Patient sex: M
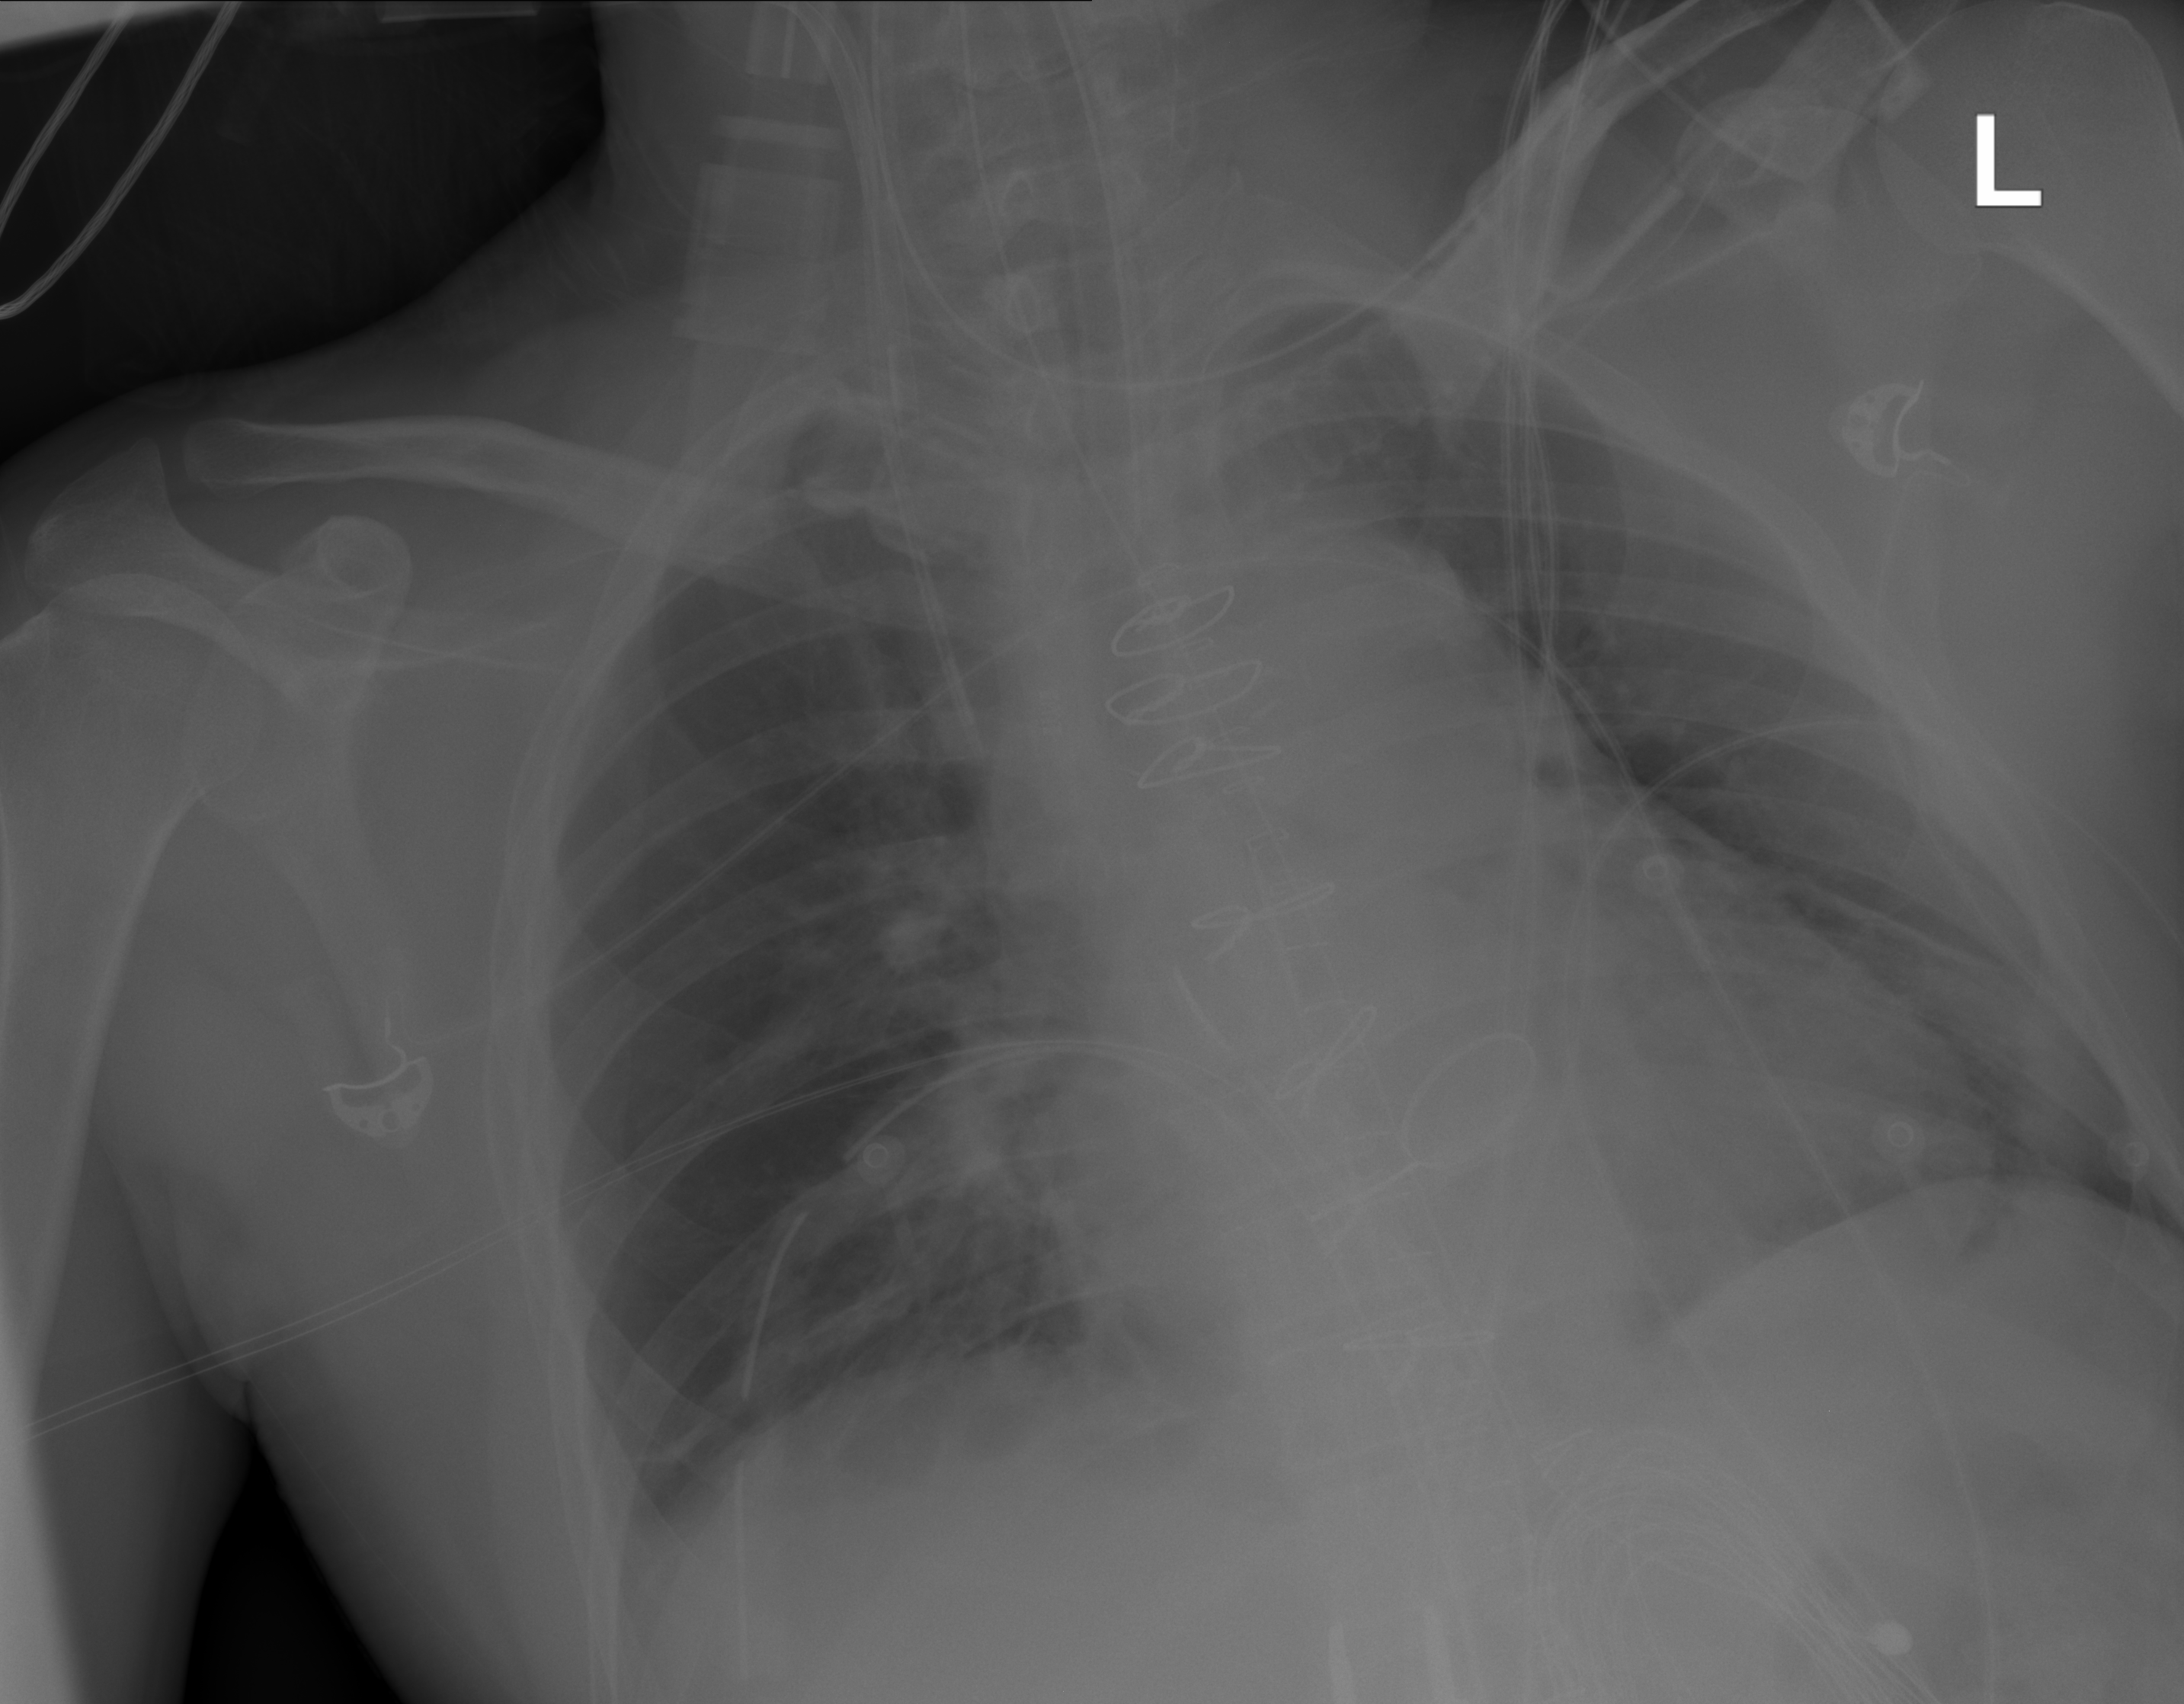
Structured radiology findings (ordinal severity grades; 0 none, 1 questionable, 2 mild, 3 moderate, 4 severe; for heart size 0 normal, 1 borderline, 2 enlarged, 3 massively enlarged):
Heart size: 2
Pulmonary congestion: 0
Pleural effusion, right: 0
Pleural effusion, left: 0
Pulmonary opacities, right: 0
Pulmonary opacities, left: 0
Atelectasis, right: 2
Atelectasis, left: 2